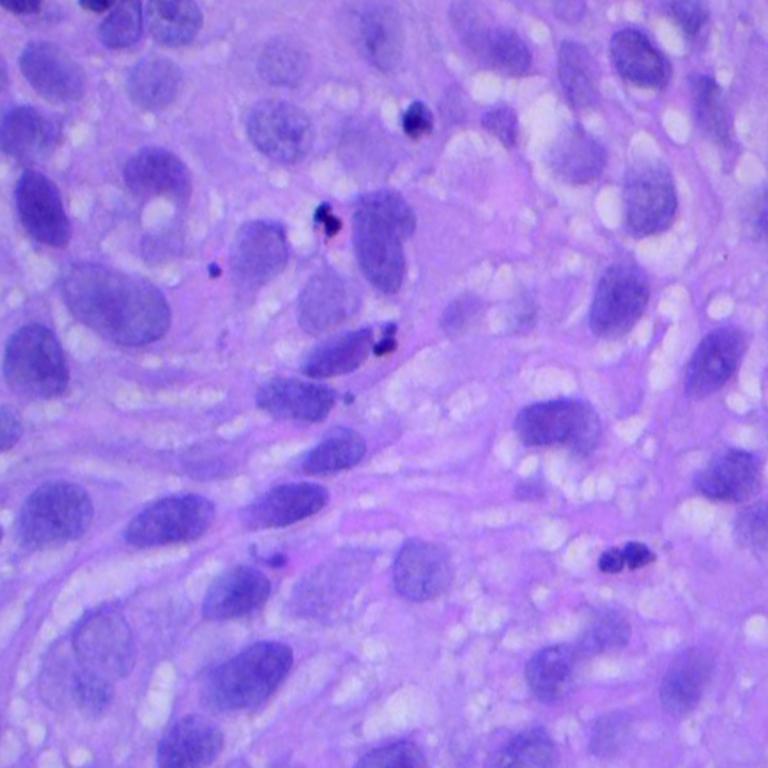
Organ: lung
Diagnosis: squamous carcinomas